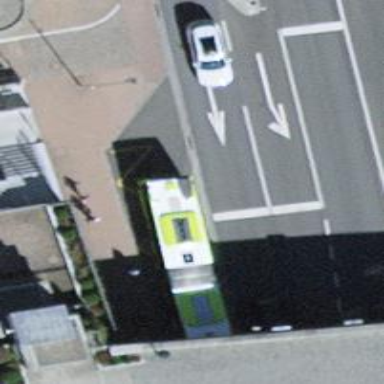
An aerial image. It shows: Bus stop with sheltered platform for public transport.